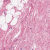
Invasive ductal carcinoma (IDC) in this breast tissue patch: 0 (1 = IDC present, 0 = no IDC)